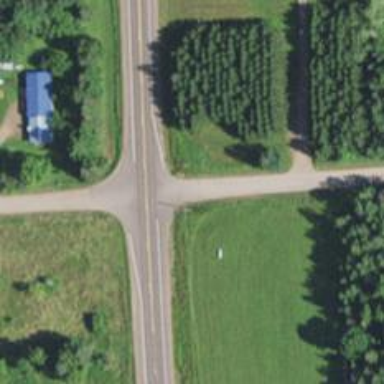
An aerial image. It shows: Stop road.